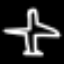
Label: airplane